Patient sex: M
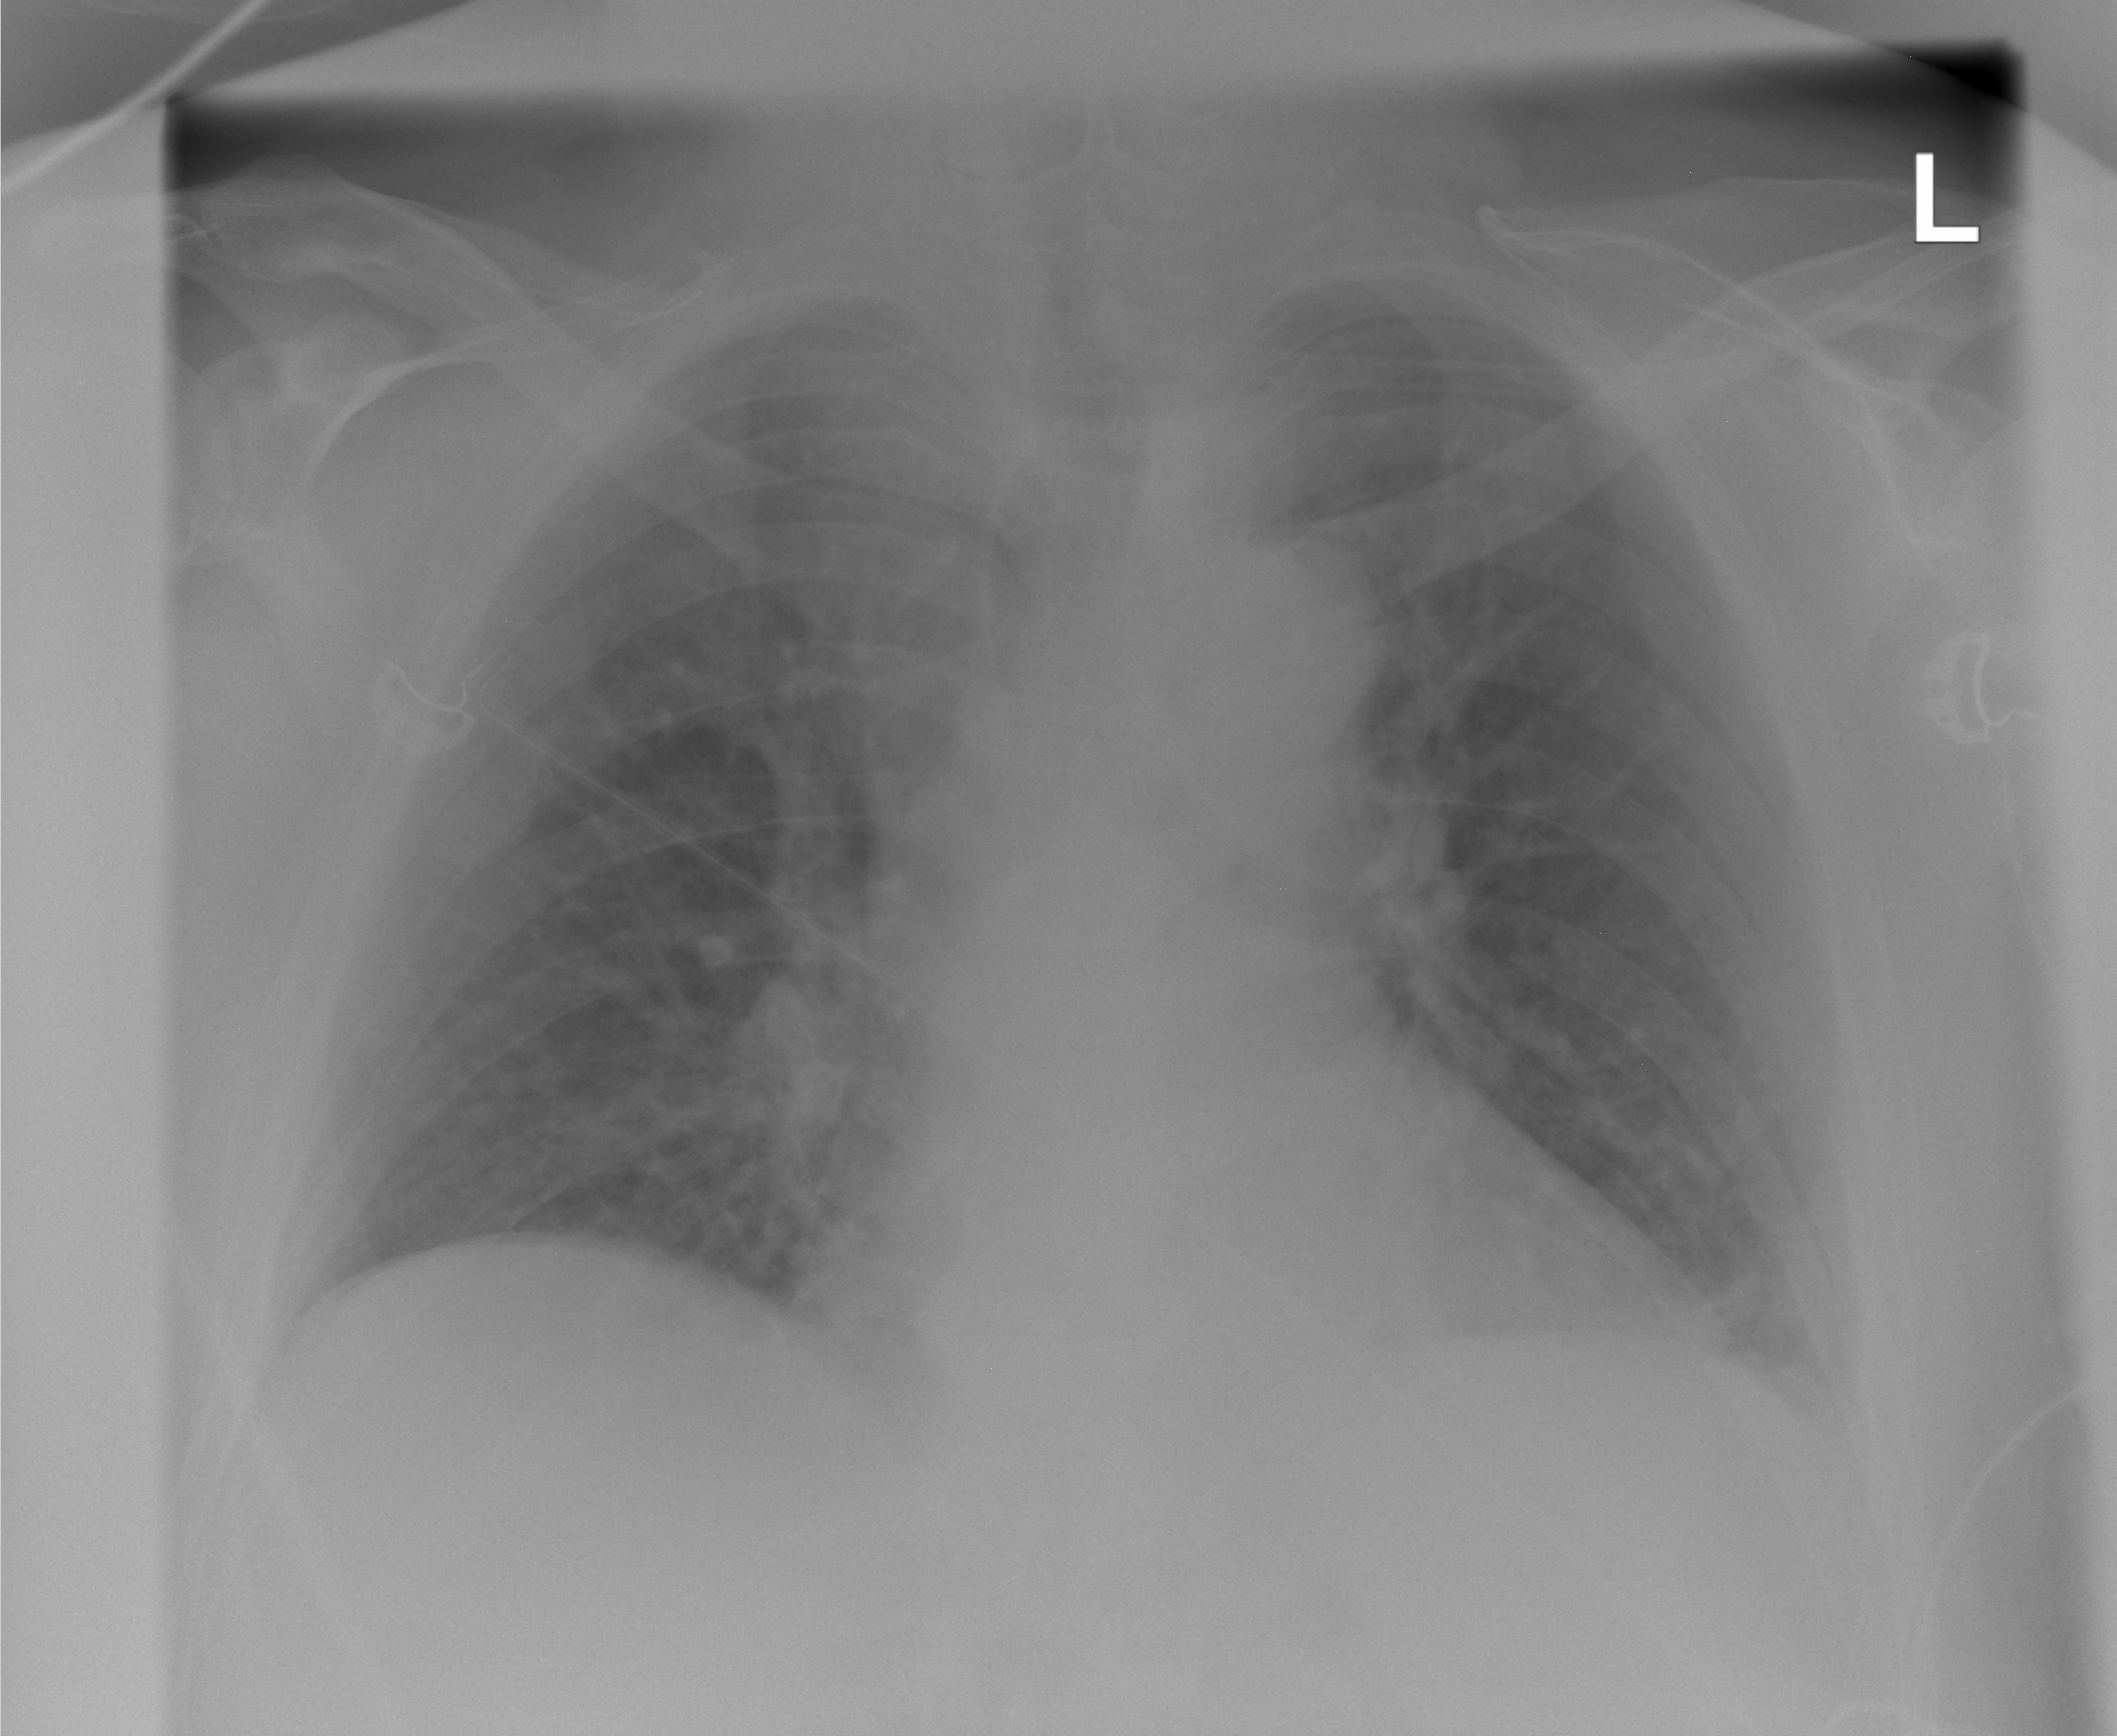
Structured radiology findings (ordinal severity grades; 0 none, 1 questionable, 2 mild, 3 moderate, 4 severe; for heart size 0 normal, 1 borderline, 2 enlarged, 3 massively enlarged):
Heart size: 0
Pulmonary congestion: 2
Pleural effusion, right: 0
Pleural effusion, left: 0
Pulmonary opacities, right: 0
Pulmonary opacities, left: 0
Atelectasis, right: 0
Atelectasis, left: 0